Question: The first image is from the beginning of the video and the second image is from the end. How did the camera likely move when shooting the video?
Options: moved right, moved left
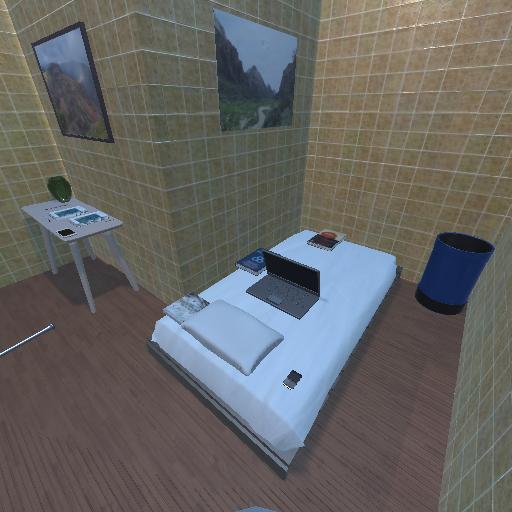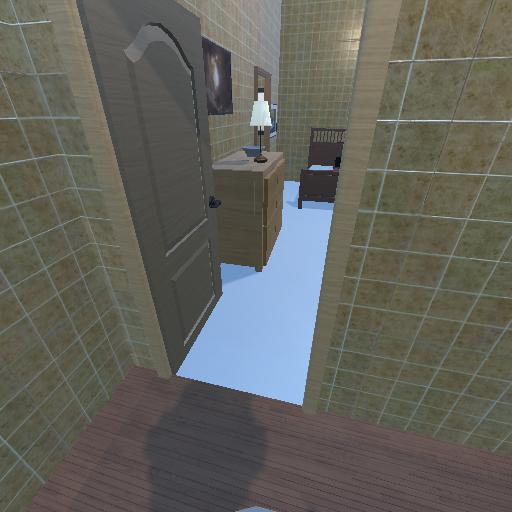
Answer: moved right